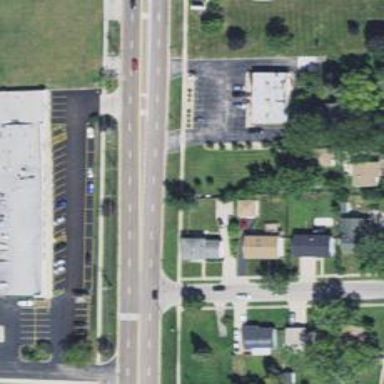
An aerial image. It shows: Unmarked road crossing.